Question: I am working on jsp pages.Here i have requirements to add textfields on button click.

I am unable to write java script function to add textField on button click.
'''
<body>
<button type="button">Add more !</button>
<table id="customers">
<tr>
<th>Product</th>
<th>Quantity</th>
<th>Price</th>
</tr>
<tr>
<td><input type="text" name="product" value="product.."></input></td>
<td><input type="number" name="quantity" value="quanty.."></input></td>
<td><input type="number" name="price" value="price.."></input></td>
</tr>
// i want to add these fields dynamically on button click.
</table>
</body>
'''
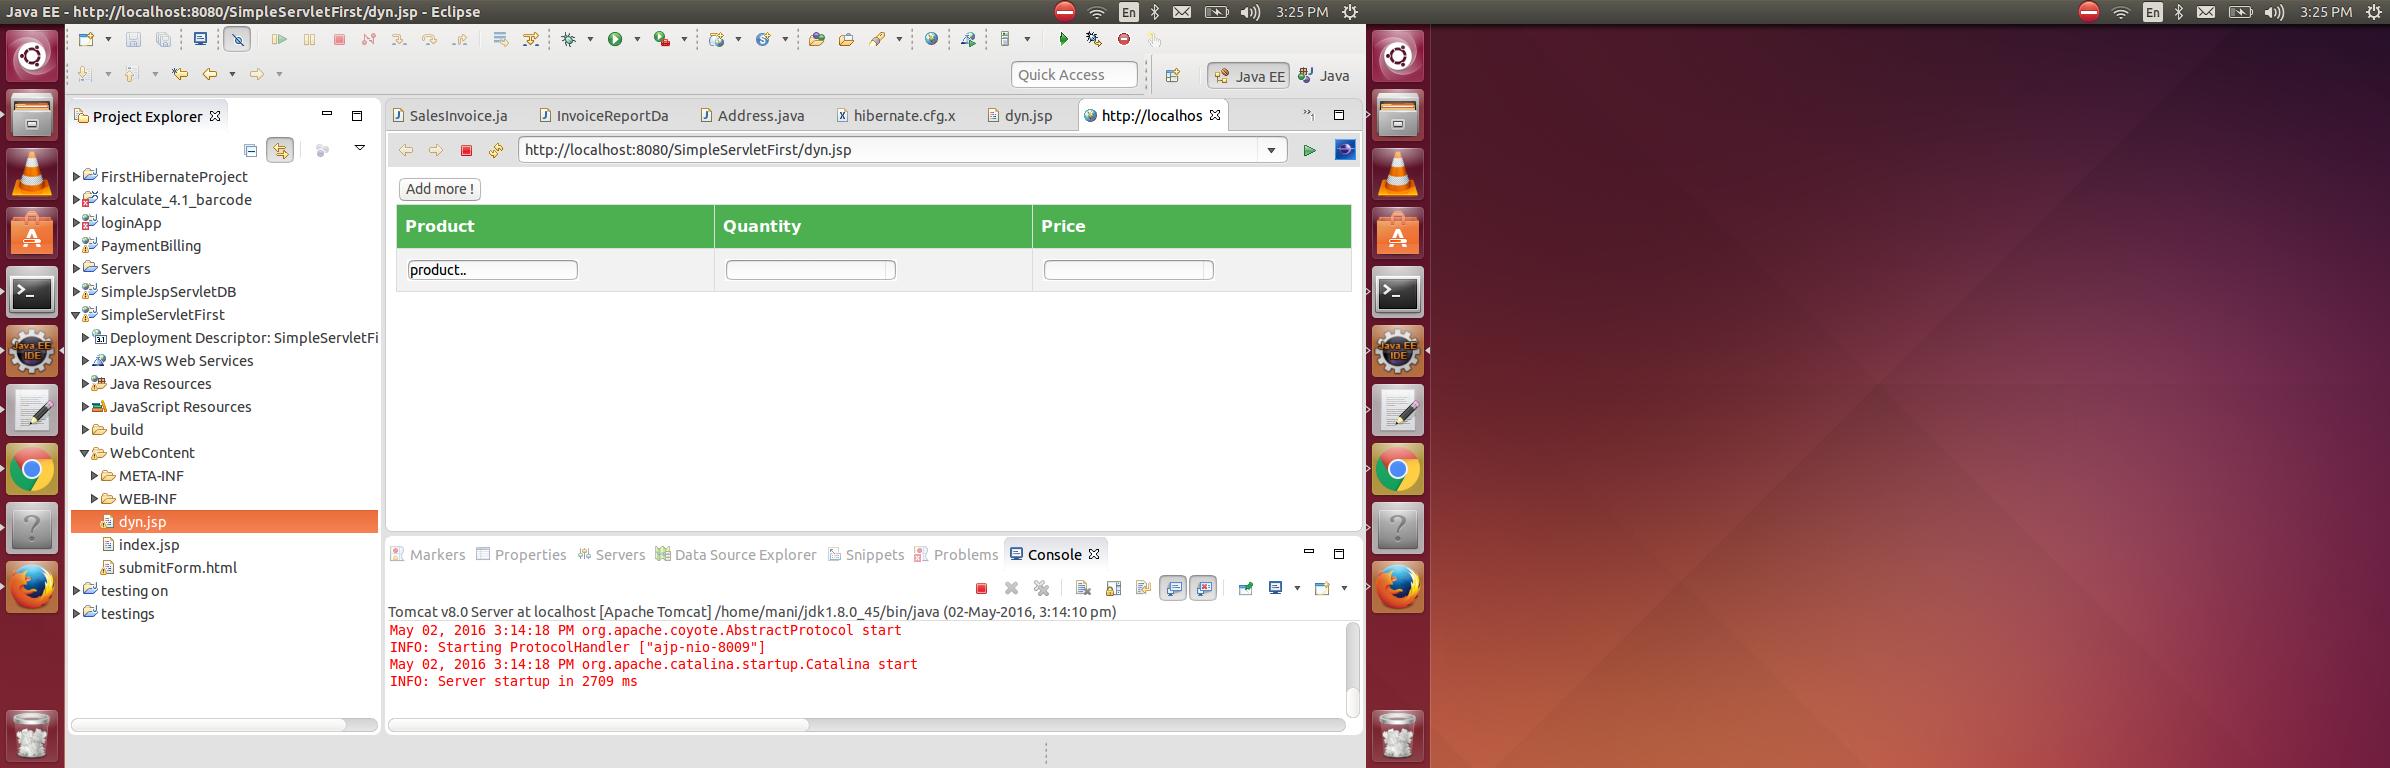
Answer: Just try. Just an example.
'''
<html>
<head>
<script src="http://code.jquery.com/jquery-latest.min.js"></script>
</head>
<body>
<button type="button">Add more !</button>
<table id="customers">
<tr>
<th>Product</th>
<th>Quantity</th>
<th>Price</th>
</tr>
<tr>
<td><input type="text" name="product" value="product.."></input></td>
<td><input type="number" name="quantity" value="quanty.."></input></td>
<td><input type="number" name="price" value="price.."></input></td>
</tr>
</table>
<script>
$(document).ready(function(){
$("button").on("click", function(){
var row = '<tr><td><input type="text" name="product" value="product.."></input></td><td><input type="number" name="quantity" value="quanty.."></input></td><td><input type="number" name="price" value="price.."></input></td></tr>';
$("#customers").append(row);
});
});
</script>
</body>
</html>
'''